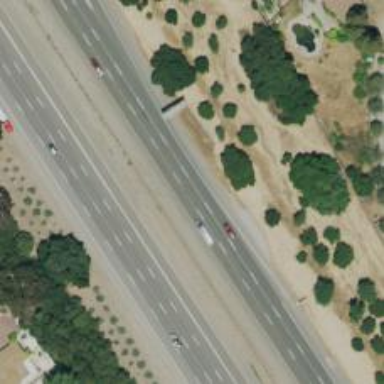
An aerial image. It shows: Motorway junction.